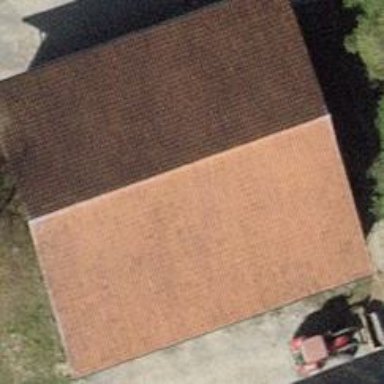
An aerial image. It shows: Gabled roof on farm auxiliary building.